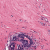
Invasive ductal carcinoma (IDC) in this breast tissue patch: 0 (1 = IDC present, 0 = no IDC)